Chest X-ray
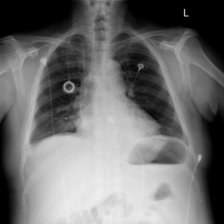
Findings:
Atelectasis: positive
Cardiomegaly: negative
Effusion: positive
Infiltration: negative
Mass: negative
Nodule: negative
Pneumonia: negative
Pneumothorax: negative
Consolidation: negative
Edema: negative
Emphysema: negative
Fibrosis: negative
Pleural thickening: negative
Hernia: negative